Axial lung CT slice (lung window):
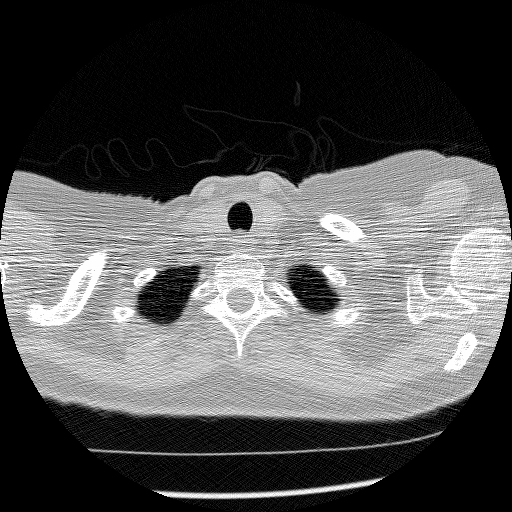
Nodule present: no